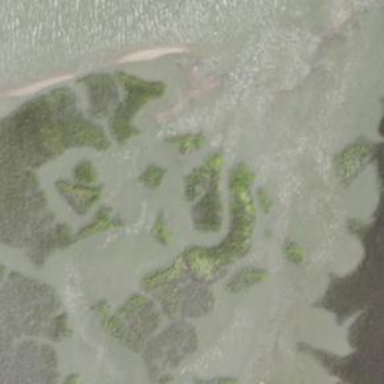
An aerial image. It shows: Marsh wetland with tidal influence.